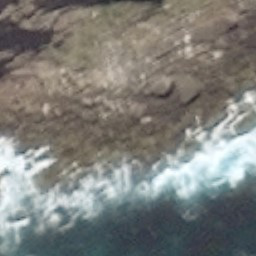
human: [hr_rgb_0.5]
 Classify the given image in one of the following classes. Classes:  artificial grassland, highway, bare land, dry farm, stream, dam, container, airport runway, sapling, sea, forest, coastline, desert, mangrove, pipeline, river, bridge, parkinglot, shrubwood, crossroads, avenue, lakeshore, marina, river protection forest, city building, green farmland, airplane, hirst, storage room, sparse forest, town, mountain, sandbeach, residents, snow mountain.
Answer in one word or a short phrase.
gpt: coastline